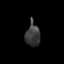
Tissue: prostate
Cell type: T cells
Senescence score: 0.289
Nuclear area (px): 333
Mean DAPI intensity: 59.312